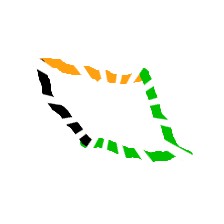
Shape: parallelogram